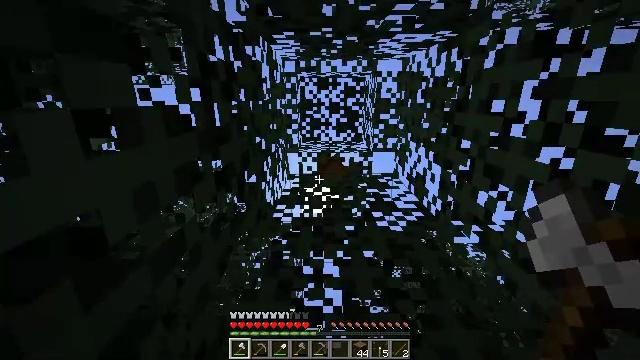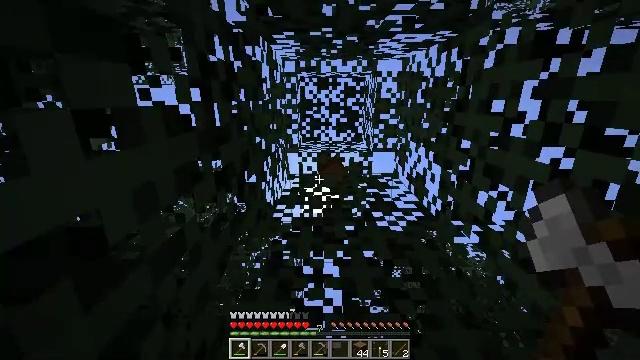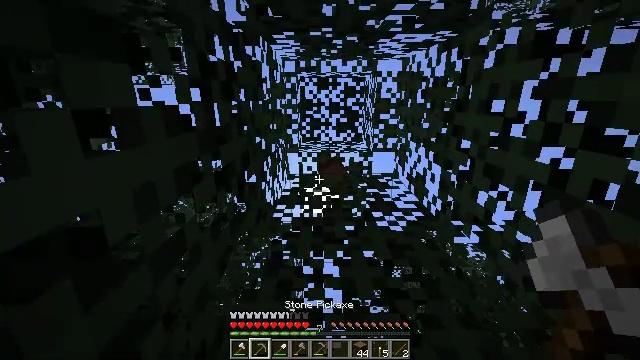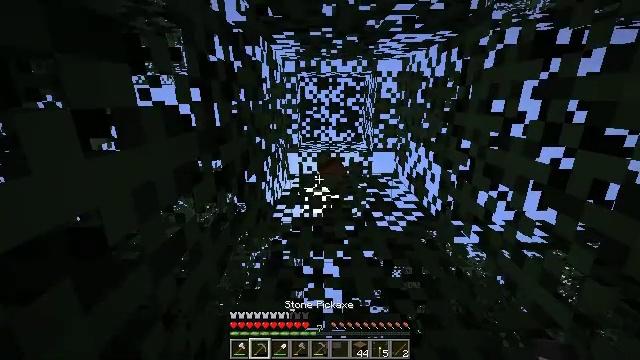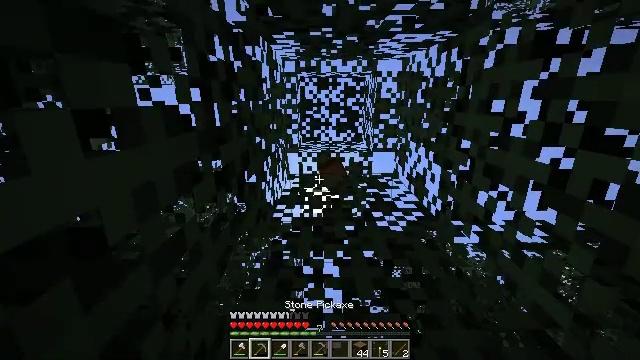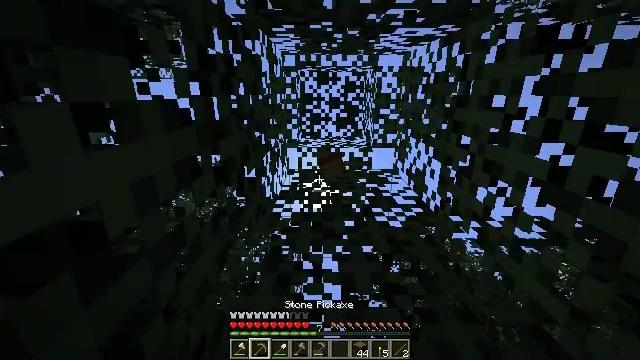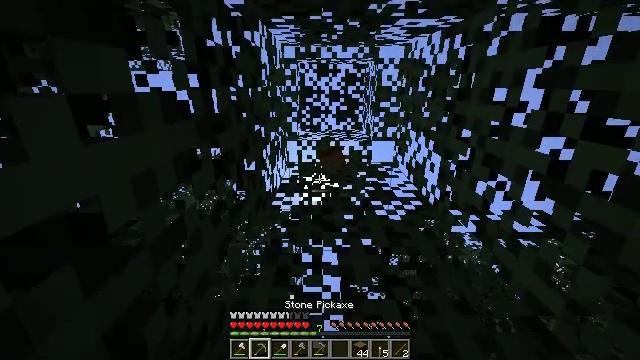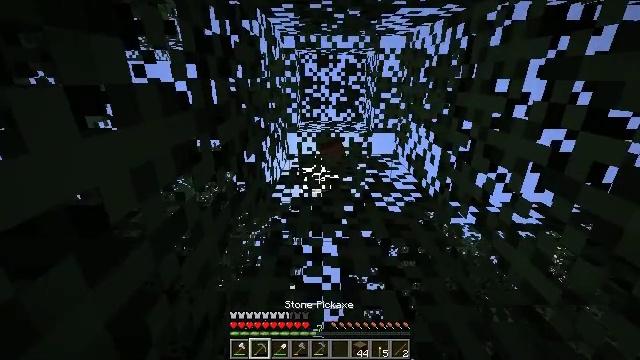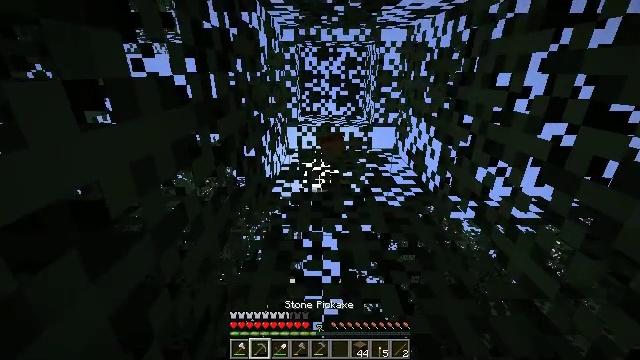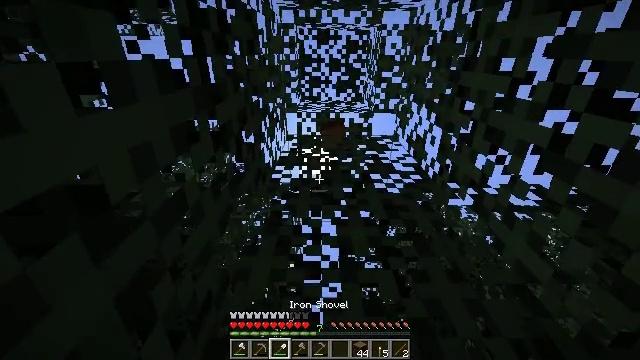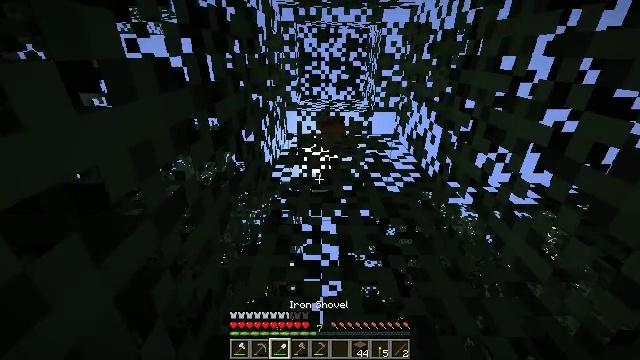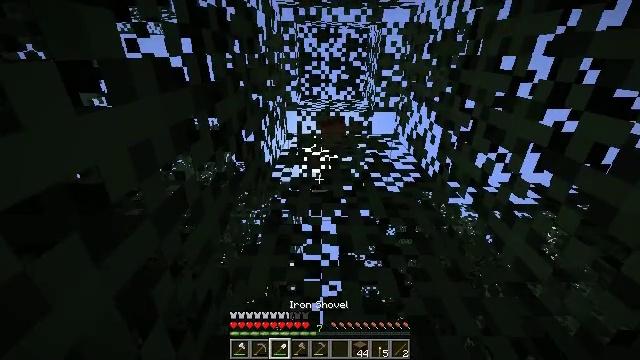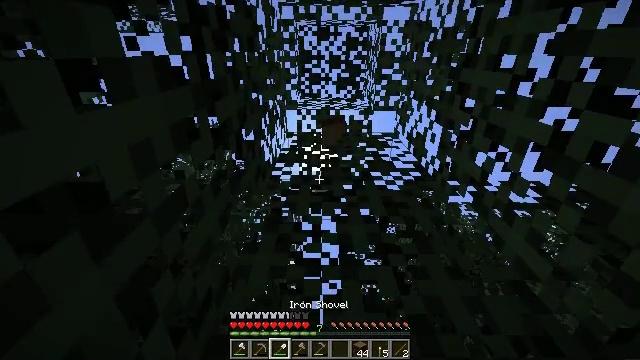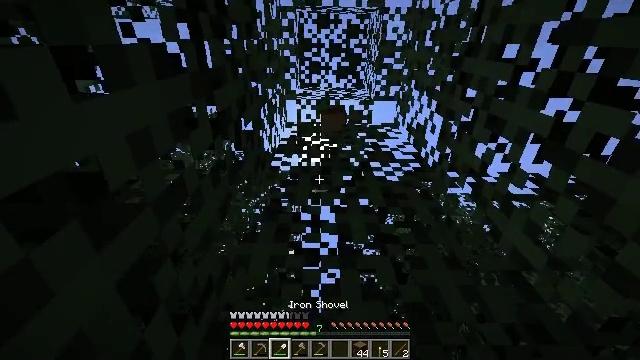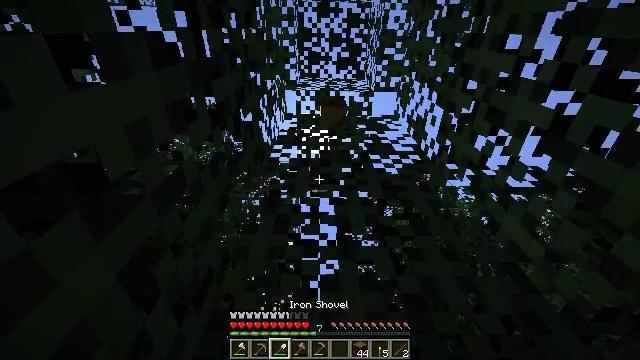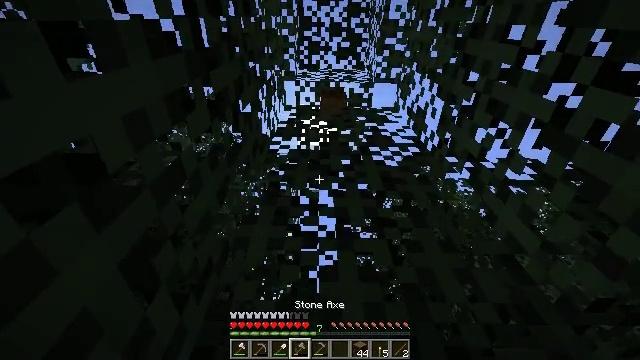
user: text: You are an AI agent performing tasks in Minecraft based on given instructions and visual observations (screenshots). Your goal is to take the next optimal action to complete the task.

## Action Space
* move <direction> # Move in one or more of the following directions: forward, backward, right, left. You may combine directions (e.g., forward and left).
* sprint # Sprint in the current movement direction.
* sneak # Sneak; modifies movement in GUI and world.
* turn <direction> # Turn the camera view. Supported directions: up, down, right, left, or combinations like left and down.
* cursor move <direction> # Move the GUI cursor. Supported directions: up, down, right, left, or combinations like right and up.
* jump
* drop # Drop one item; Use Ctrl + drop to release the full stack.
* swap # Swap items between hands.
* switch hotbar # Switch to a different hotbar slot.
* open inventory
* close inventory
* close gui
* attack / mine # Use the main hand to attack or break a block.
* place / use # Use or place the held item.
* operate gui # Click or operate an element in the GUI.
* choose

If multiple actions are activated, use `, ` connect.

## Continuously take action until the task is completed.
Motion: motion action
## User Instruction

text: Mine spruce leaves from the tree.
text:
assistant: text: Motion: no_op
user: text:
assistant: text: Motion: no_op
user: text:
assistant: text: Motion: no_op
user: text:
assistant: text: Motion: no_op
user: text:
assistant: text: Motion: turn down
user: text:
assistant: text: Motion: turn down
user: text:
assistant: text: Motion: turn down
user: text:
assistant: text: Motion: turn down
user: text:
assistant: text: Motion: turn down
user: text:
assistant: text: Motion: no_op
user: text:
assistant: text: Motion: no_op
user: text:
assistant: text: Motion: no_op
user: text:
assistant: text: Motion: turn down
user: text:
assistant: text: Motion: turn down
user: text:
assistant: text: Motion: turn down
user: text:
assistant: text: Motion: turn down
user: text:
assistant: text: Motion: turn down
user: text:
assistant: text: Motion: turn down
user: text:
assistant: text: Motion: turn down
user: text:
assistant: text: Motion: no_op
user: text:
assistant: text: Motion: no_op
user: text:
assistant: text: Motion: no_op
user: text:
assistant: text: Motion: turn left and down
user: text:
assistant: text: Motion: turn left and down
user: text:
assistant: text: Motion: turn down, attack / mine
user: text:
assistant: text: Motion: attack / mine
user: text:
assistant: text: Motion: turn up, attack / mine
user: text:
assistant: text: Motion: turn up, attack / mine
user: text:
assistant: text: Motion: turn up, attack / mine
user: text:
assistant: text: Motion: turn up, attack / mine